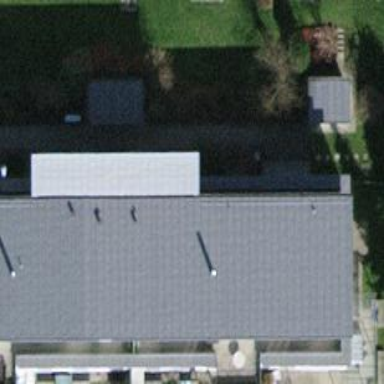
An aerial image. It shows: Building with flat roof.